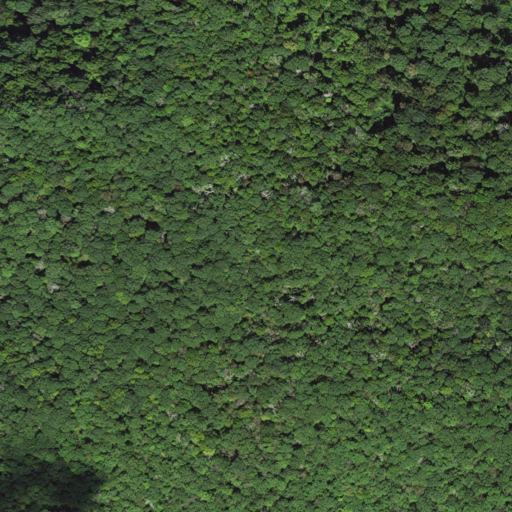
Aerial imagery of mountain in North Carolina named Chunky Gal Mountain containing deciduous forest, mixed forest, evergreen forest, and open water